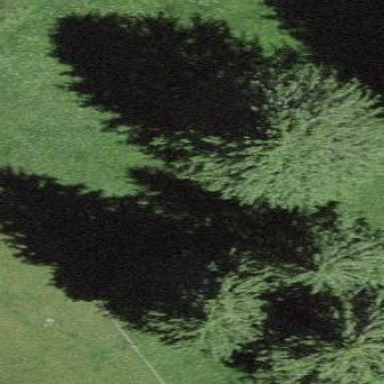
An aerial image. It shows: Beautiful woodland area.